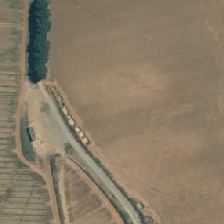
Land cover: shortrotation_cropland